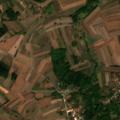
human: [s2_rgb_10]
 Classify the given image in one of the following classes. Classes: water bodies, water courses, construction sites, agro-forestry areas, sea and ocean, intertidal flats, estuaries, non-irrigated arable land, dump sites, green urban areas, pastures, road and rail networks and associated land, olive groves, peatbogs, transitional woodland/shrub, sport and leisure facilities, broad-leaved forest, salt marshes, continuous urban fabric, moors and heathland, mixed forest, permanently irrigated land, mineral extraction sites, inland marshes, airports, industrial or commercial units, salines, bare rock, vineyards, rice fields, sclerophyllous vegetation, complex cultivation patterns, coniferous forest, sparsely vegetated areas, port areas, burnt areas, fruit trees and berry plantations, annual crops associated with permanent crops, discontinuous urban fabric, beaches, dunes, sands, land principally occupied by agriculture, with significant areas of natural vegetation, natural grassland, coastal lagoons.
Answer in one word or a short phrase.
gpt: discontinuous urban fabric, non-irrigated arable land, complex cultivation patterns, land principally occupied by agriculture, with significant areas of natural vegetation